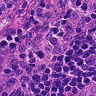
Metastatic tissue present: no